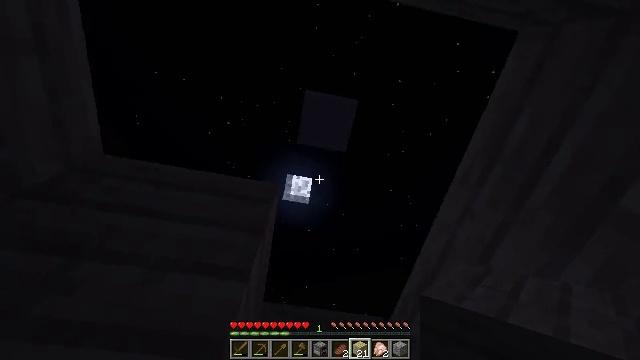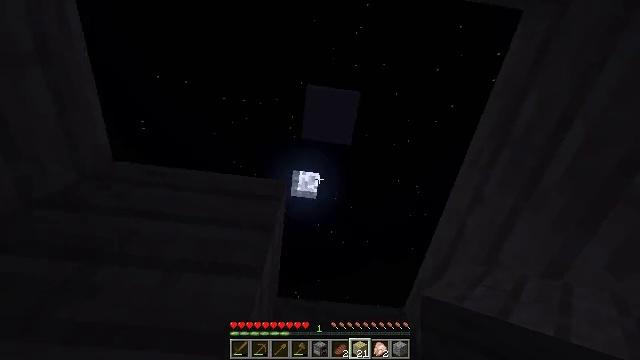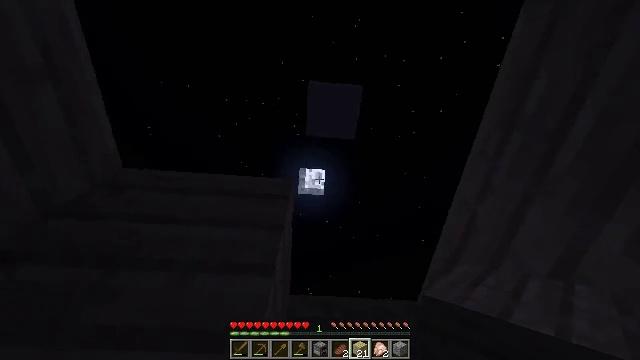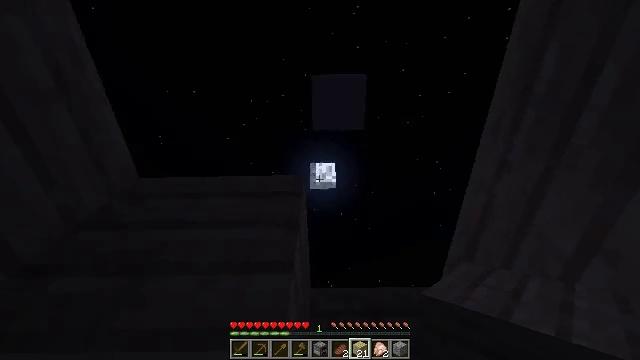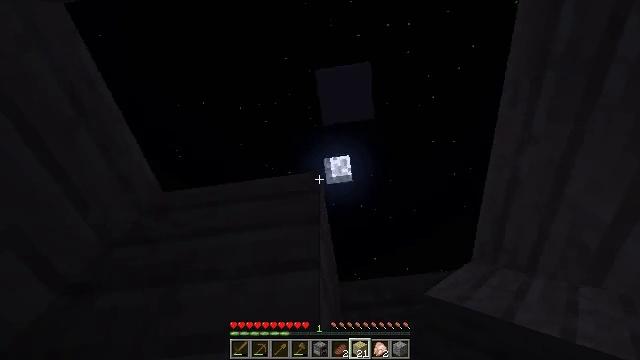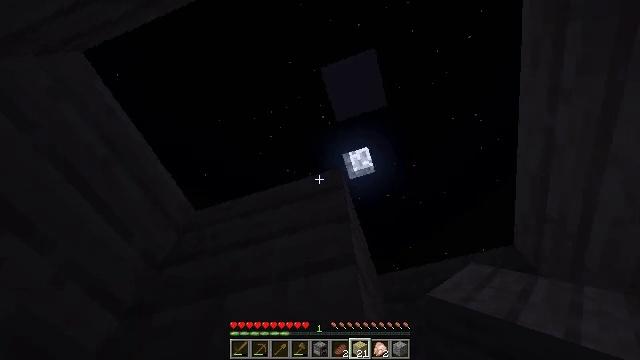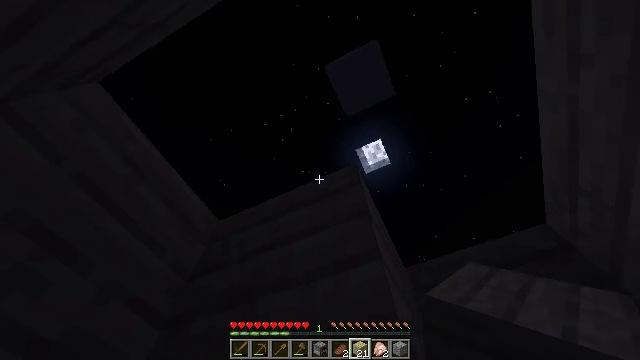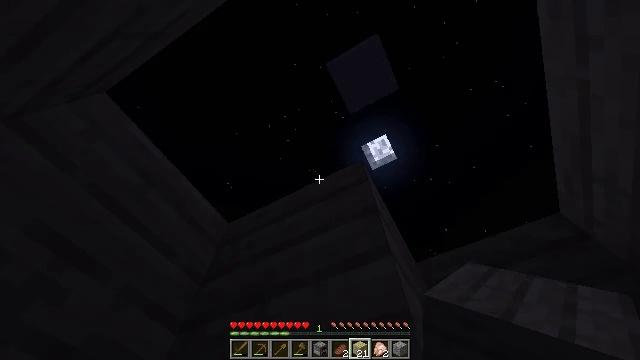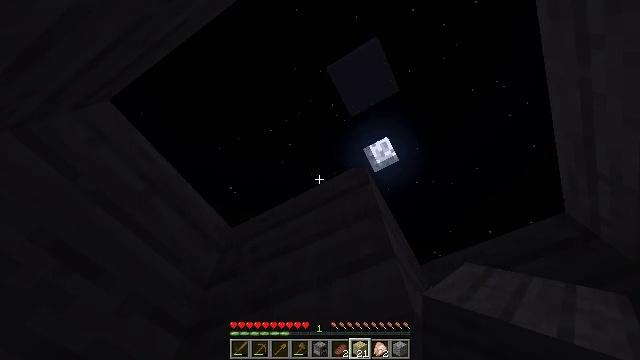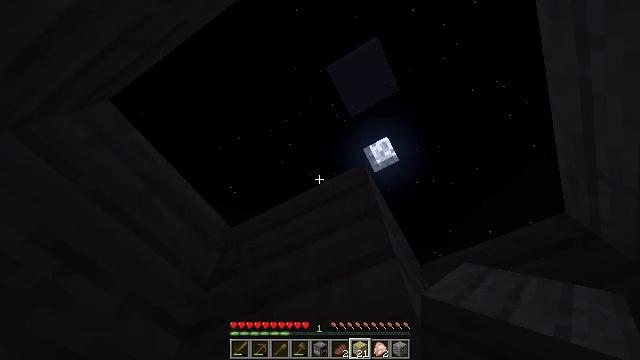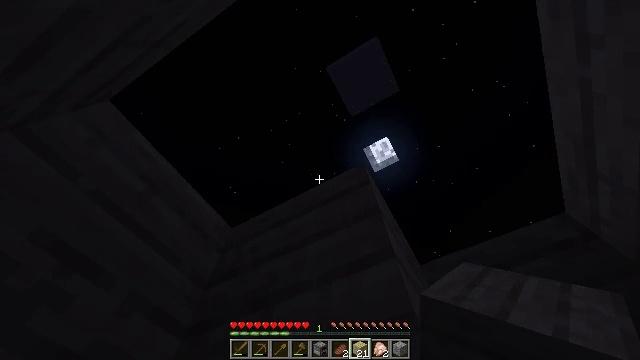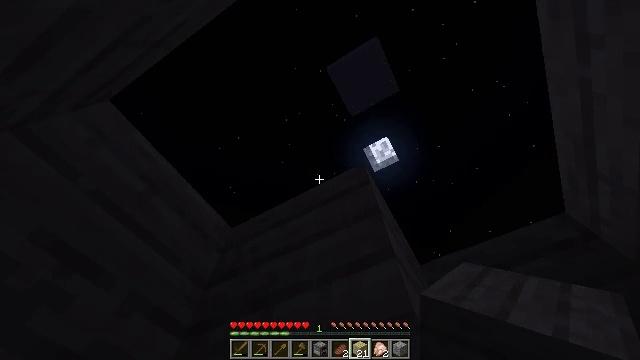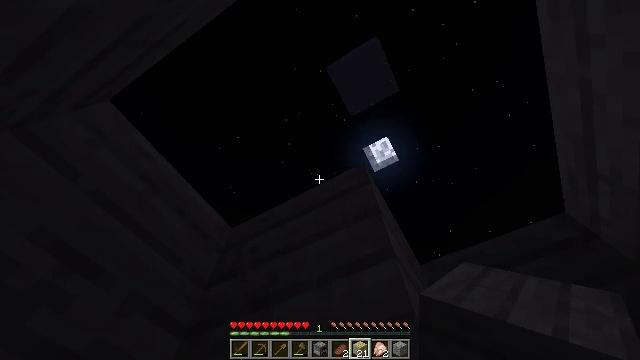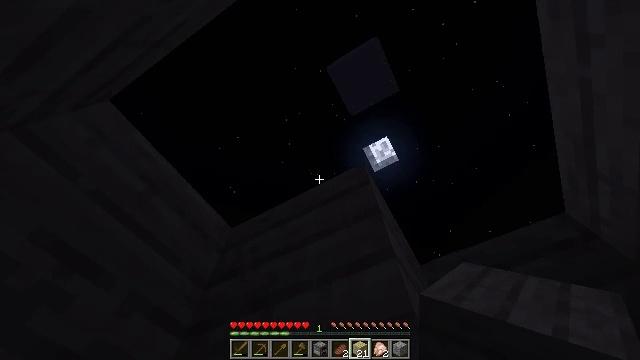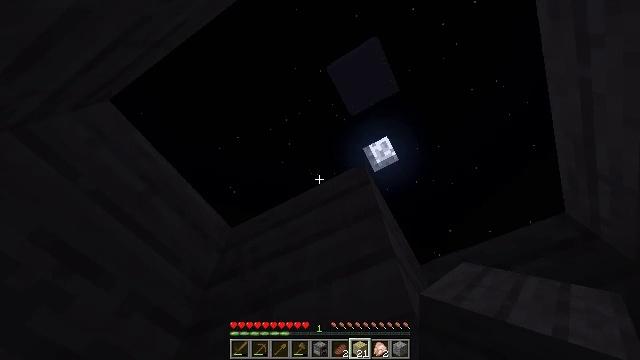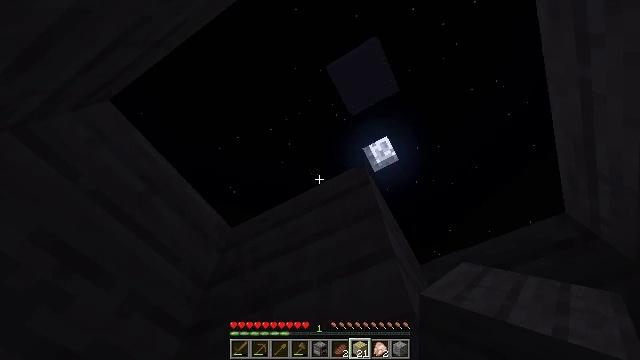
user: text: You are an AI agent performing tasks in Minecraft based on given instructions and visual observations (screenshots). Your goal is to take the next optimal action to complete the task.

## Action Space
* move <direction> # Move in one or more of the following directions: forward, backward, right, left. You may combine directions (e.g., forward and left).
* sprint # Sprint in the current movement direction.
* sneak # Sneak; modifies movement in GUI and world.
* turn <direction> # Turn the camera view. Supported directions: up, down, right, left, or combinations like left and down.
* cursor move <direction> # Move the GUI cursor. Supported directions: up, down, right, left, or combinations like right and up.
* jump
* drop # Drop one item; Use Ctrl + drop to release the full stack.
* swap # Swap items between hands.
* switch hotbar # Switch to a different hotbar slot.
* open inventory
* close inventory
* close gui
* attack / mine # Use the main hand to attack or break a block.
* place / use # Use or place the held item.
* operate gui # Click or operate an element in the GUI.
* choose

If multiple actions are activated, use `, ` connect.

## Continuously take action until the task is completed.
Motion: motion action
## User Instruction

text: Gather some birch planks.
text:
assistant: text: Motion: turn left and down
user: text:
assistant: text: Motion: turn left
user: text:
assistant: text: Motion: turn left and down
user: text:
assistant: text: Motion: turn left and down
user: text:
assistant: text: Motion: turn left
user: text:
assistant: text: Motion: turn left
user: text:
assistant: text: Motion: turn left
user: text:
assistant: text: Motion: turn left
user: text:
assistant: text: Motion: no_op
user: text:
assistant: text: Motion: no_op
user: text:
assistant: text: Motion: no_op
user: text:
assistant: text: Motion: no_op
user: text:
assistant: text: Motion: no_op
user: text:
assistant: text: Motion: no_op
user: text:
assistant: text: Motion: no_op
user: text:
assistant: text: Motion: no_op
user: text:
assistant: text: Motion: no_op
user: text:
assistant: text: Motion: no_op
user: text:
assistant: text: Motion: no_op
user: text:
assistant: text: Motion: no_op
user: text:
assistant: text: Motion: no_op
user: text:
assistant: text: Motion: no_op
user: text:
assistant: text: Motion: no_op
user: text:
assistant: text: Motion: no_op
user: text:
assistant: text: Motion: no_op
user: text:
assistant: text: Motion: no_op
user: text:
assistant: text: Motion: no_op
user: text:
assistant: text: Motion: no_op
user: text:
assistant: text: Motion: no_op
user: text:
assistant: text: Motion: no_op